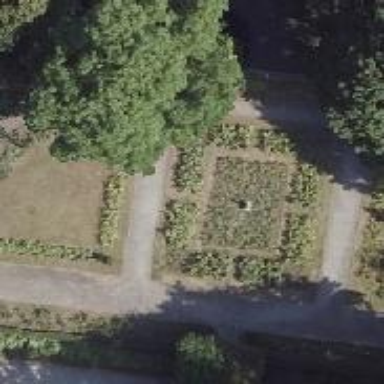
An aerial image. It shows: Garden that is leisure land.